Field crop: maize
Growth stage: 2
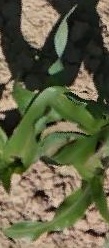
Species: maize